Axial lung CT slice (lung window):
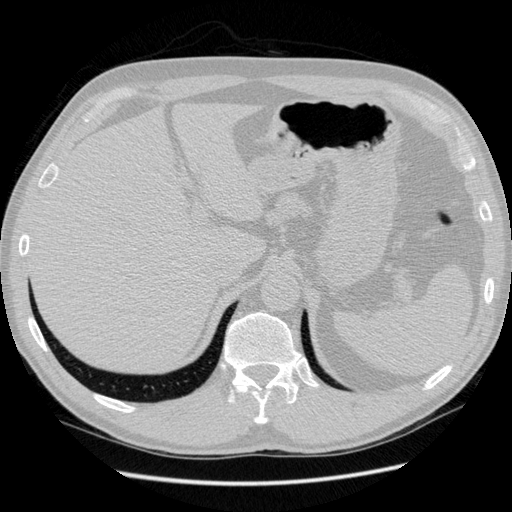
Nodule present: no